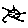
Label: sun